Interaction volume radius: 10 \u00c5
Interaction volume height: 10 \u00c5
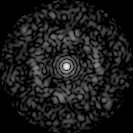
Disorder parameter: 0.8097